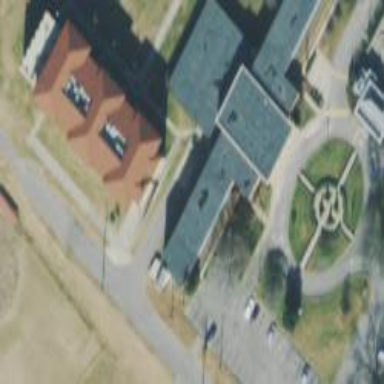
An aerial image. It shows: School building.